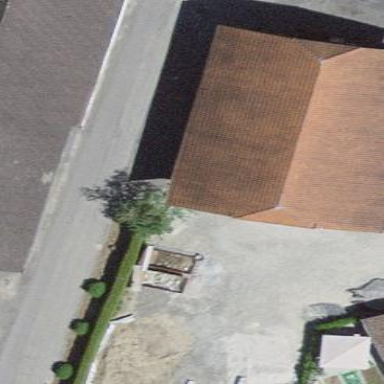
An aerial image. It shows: Shed.